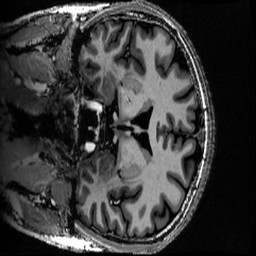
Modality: MP2RAGE
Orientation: coronal
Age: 54
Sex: male
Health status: healthy